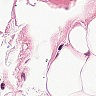
Metastatic tissue present: no